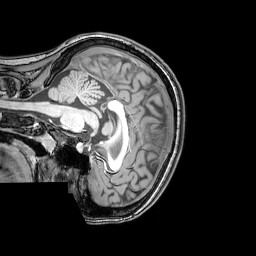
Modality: T1w
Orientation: sagittal
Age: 24
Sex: female
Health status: healthy
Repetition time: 0.081 s
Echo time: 0.037 s